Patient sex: M
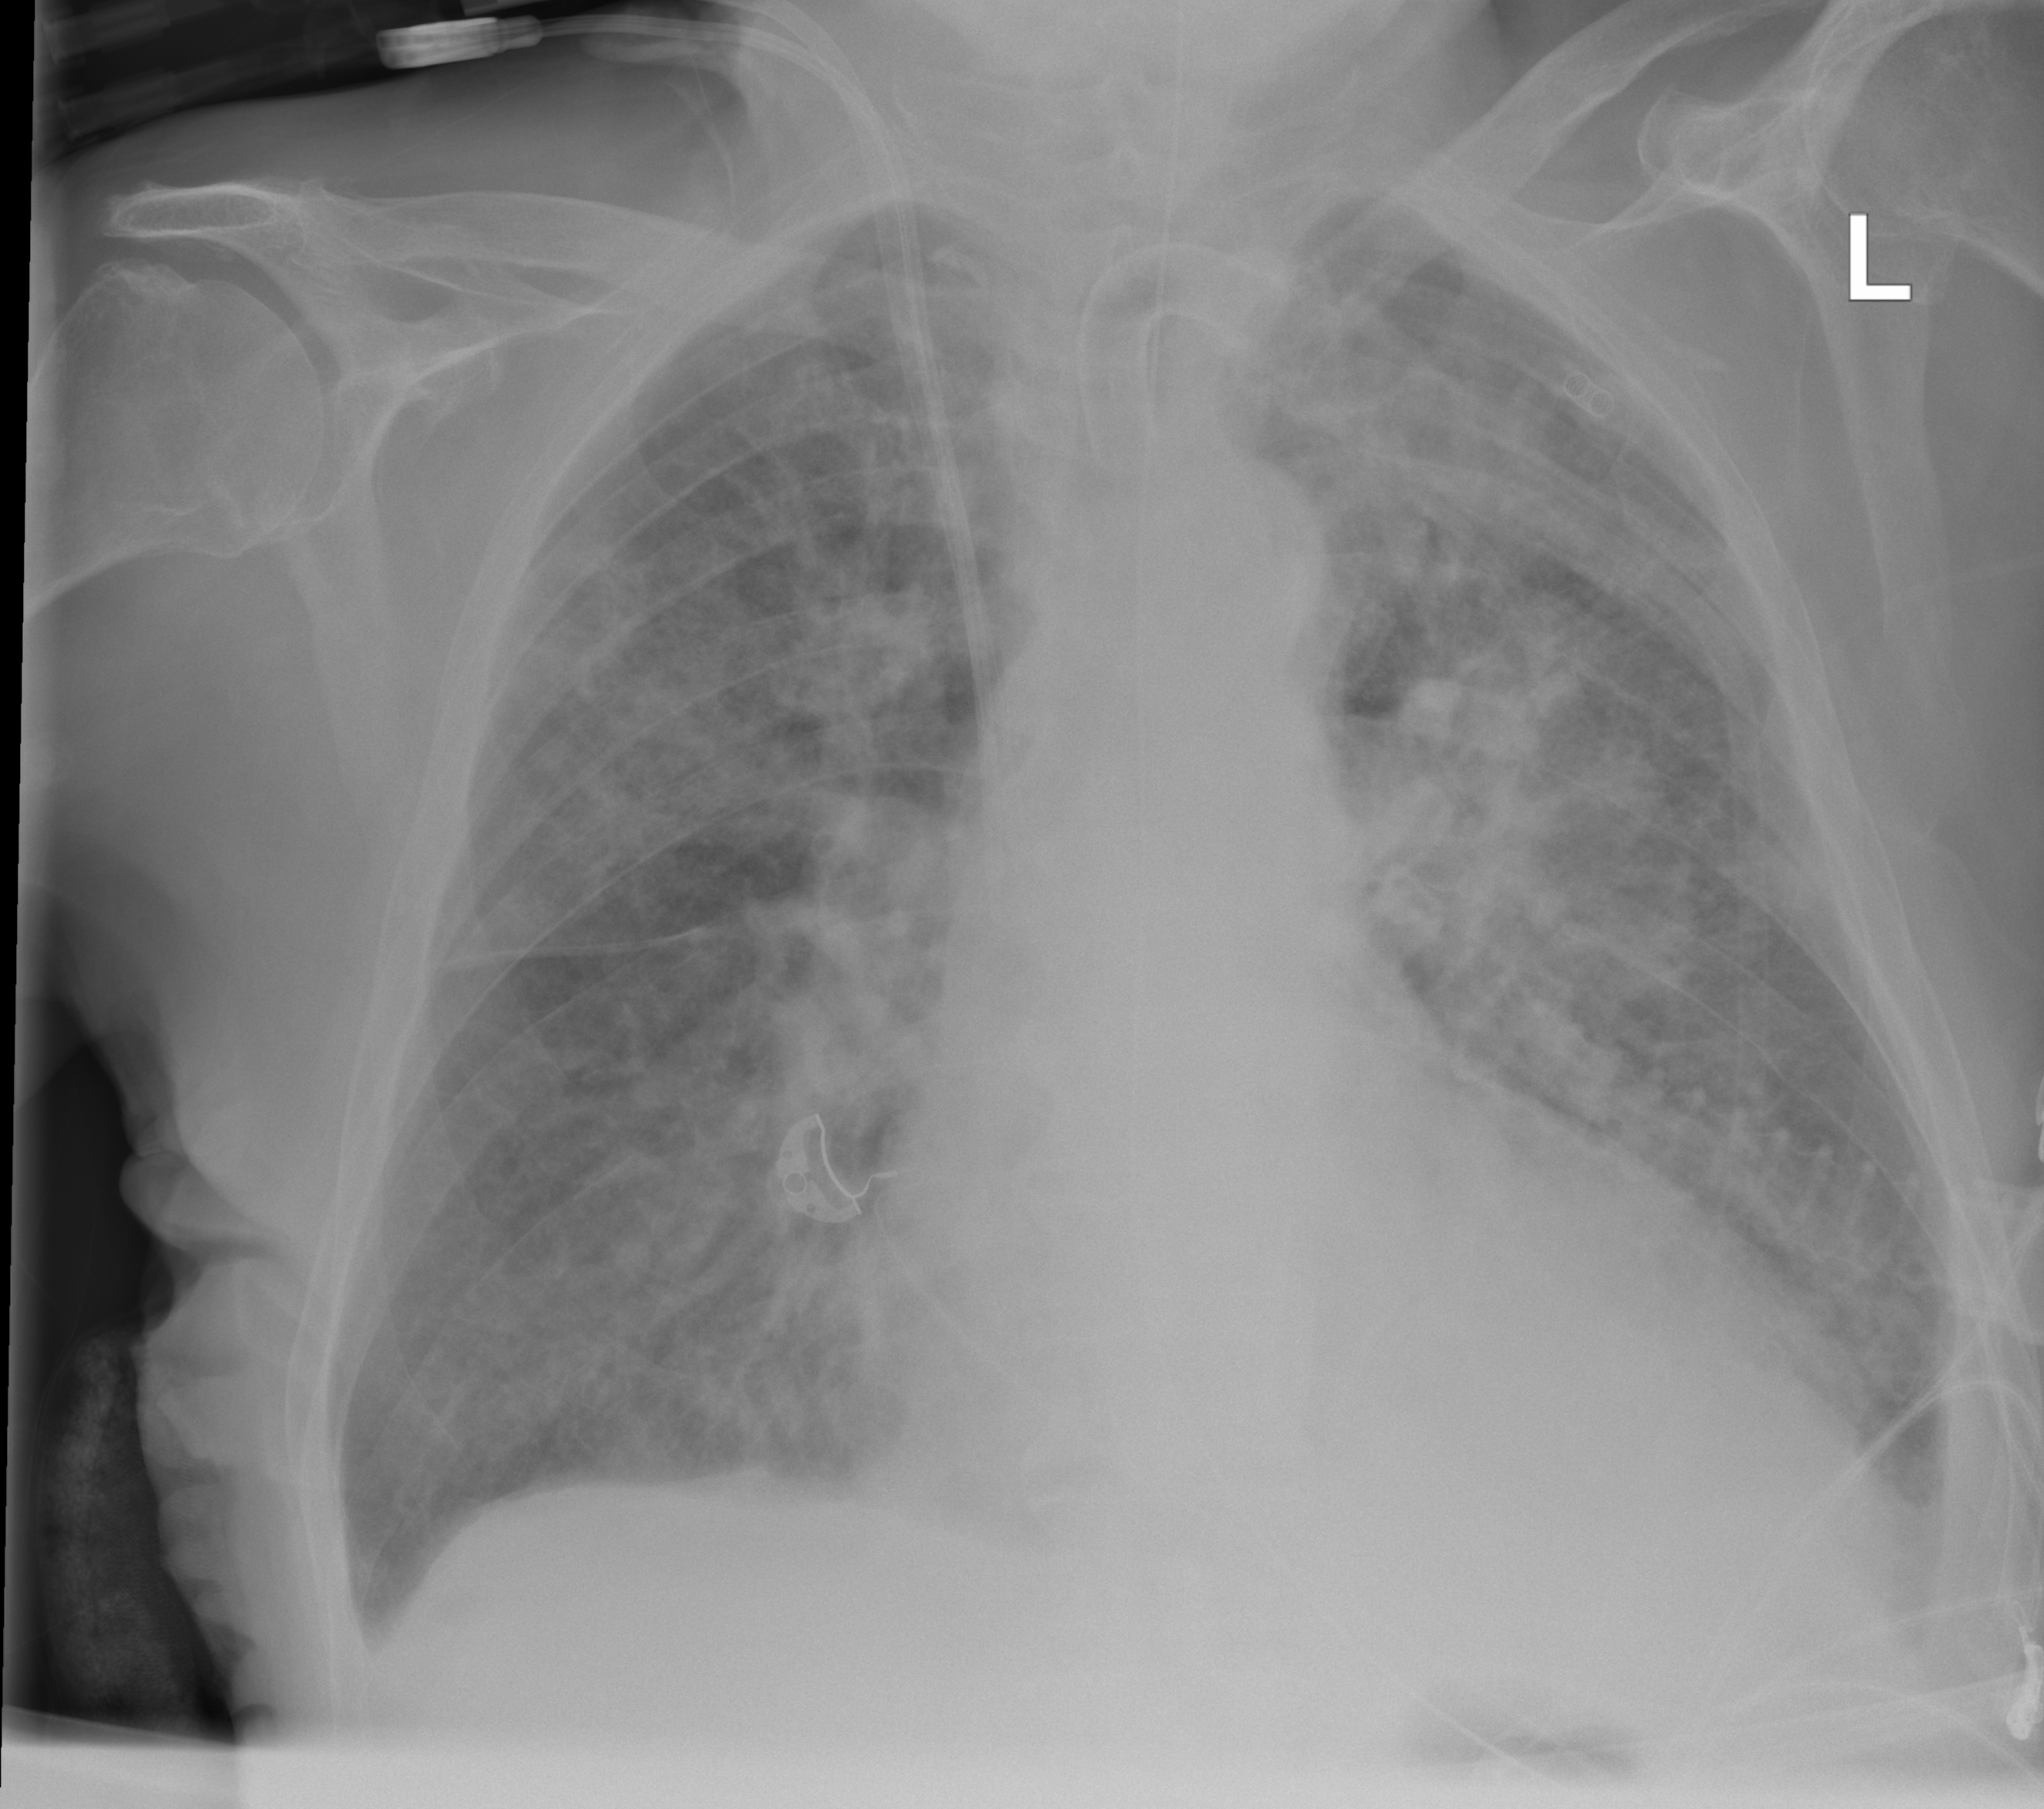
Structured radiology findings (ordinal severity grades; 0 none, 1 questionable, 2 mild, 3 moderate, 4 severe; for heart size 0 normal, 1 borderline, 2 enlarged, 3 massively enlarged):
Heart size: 2
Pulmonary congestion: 1
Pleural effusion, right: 0
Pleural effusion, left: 2
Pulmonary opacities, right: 2
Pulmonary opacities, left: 3
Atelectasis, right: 0
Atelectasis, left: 2